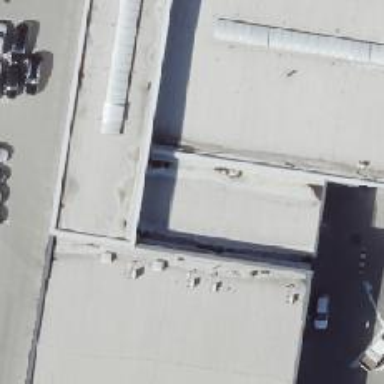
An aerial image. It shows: Car shop.